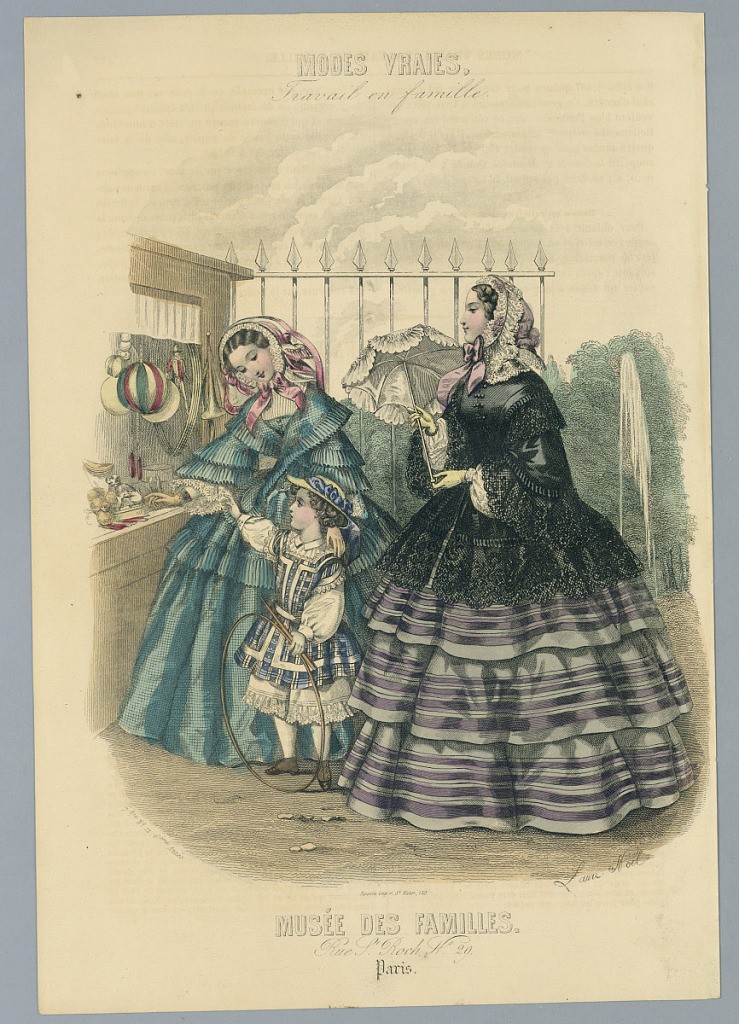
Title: Fashion Plate, Modes Vraies
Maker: Laure Noël, French, 1827 - 1878
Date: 1856
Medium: Engraving, brush and watercolor on paper
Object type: Print
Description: Child with two women at a toy booth in a park. Fountain beyond, right. Artist's and publisher's names below. Description on verso.